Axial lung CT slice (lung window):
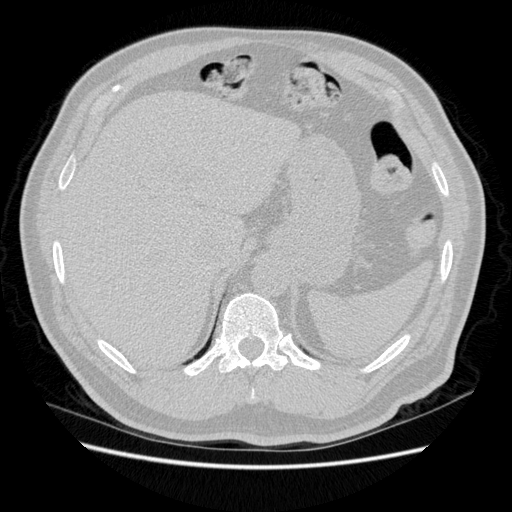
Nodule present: no